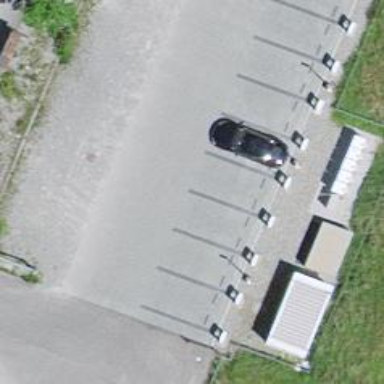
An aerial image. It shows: Charging station.